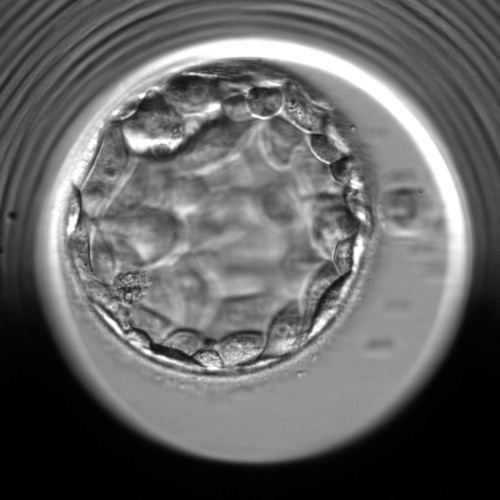
Embryo quality: good